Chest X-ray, PA view. Patient: 63 years old, sex F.
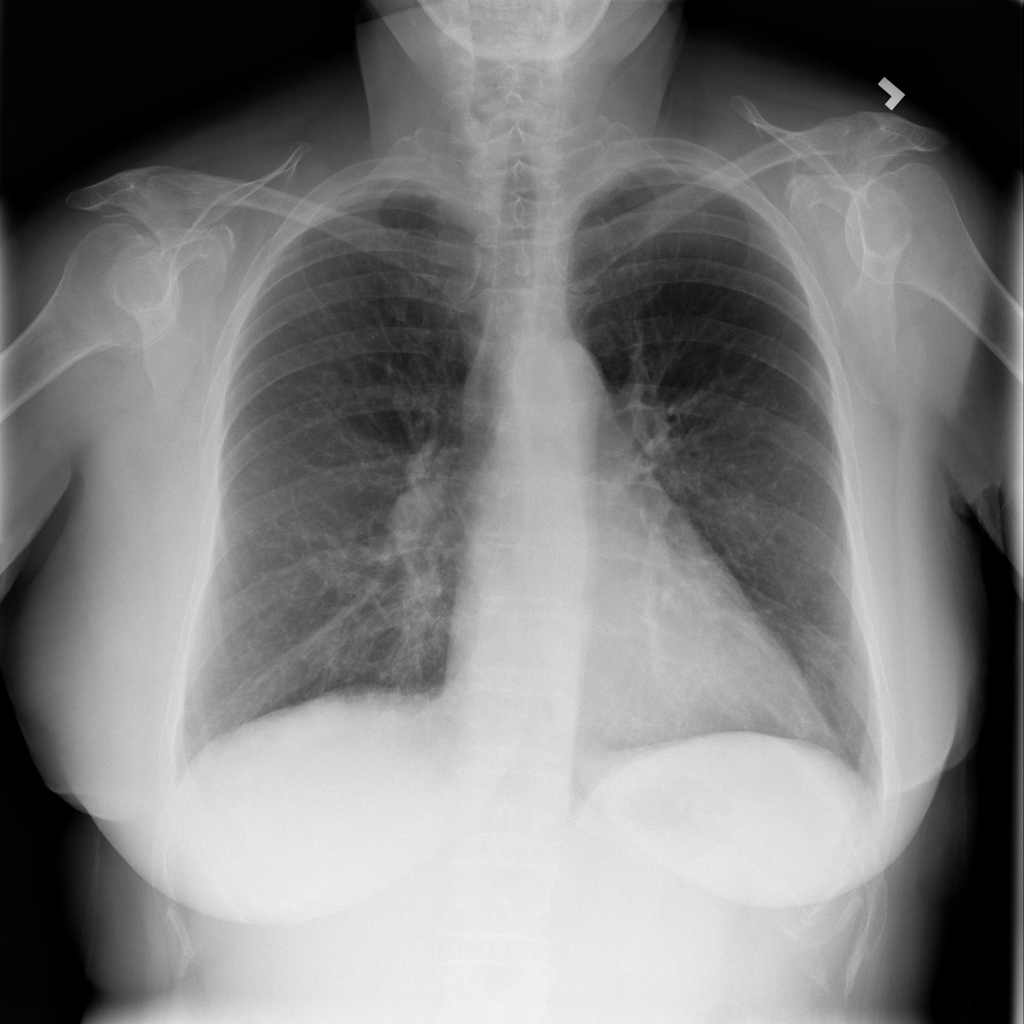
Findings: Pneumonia